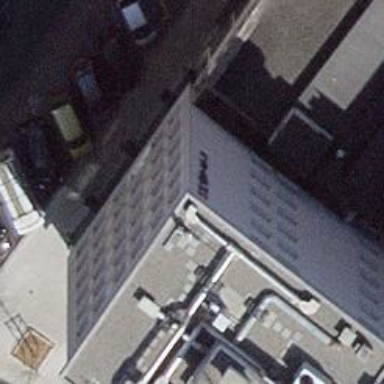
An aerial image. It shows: Hotel.